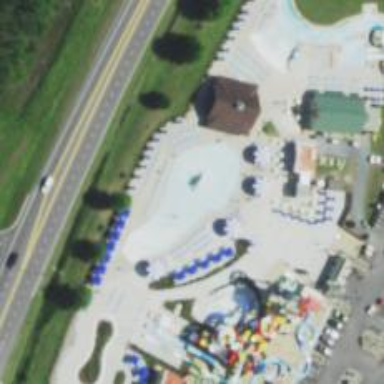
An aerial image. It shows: Lifeguard on duty.